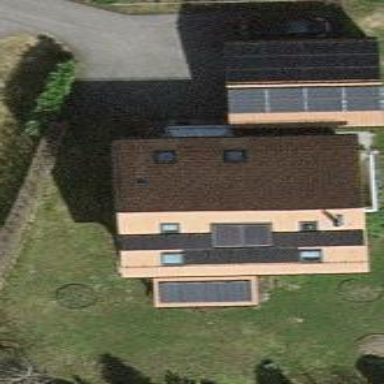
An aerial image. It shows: Simple house.